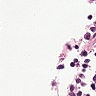
Metastatic tissue present: no